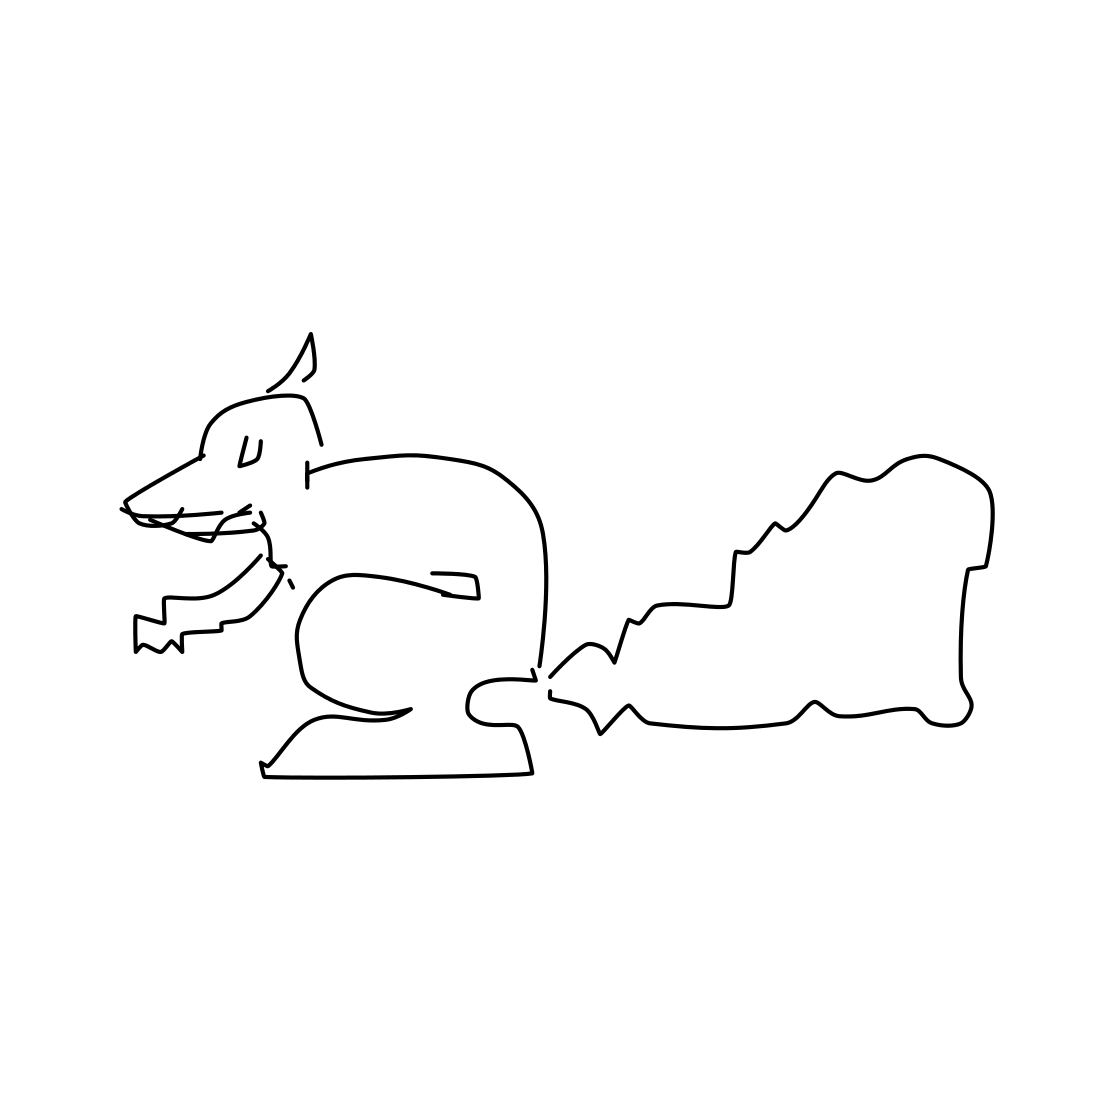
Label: squirrel